Aerial crown-view tile of a tropical tree (Barro Colorado Island, Panama), acquired 20250124:
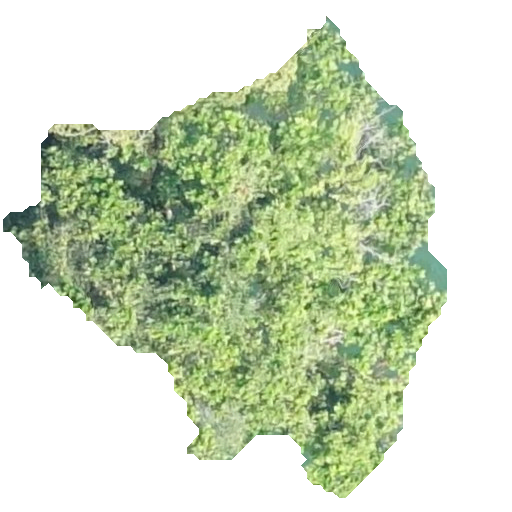
Species: Anacardium excelsum
GBIF accepted scientific name: Anacardium excelsum
Crown area: 179.522 m²